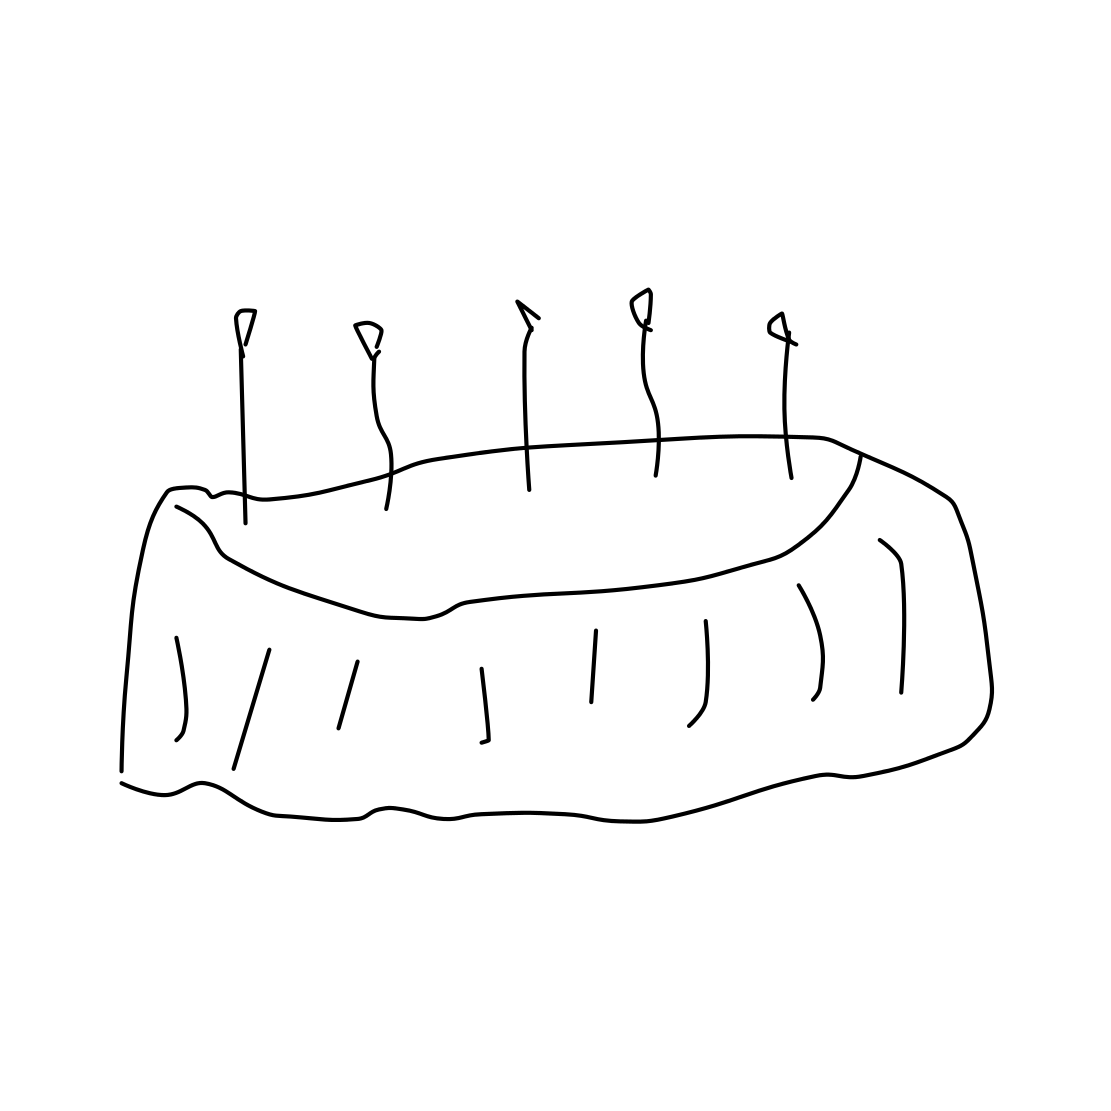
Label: cake